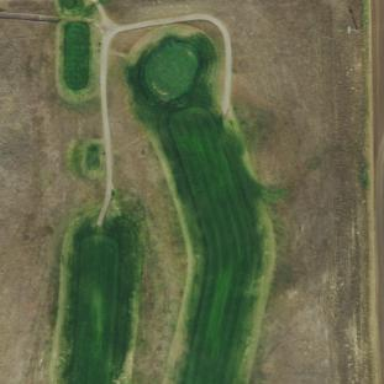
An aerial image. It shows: Golf rough area.